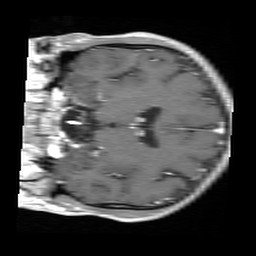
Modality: T1w
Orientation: coronal
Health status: ill
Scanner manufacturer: siemens
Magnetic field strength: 3 T
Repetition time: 0.313 s
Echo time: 0.00266 s